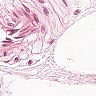
Metastatic tissue present: no